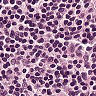
Metastatic tissue present: no